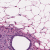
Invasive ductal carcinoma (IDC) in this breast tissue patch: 1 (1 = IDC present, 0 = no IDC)